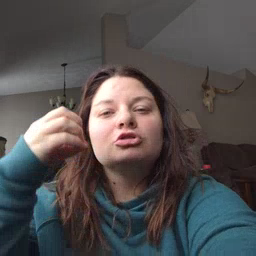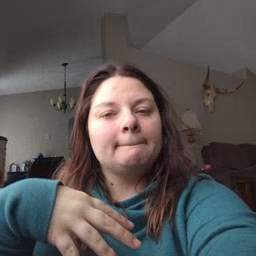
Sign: drop